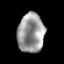
Tissue: prostate
Cell type: T cells
Senescence score: 0.3225
Nuclear area (px): 1029
Mean DAPI intensity: 153.487